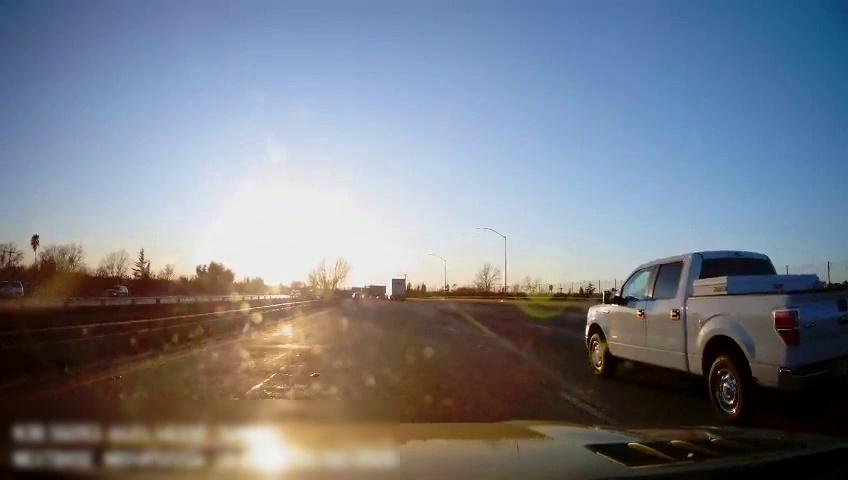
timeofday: Day
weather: Sunny
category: Drivable Space
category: Vehicles | Truck
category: Vehicles | SUV
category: Vehicles | Car
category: Vehicles | Car
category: Vehicles | Truck
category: Lanes | Alternate Lane
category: Lanes | Current Lane